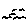
Label: bird